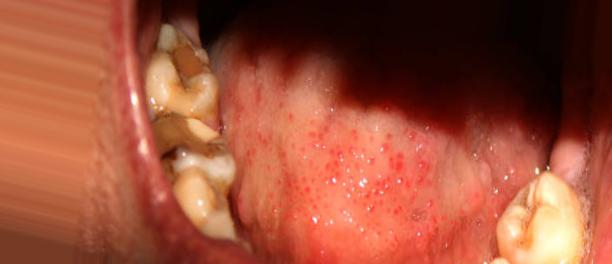
Condition: Caries